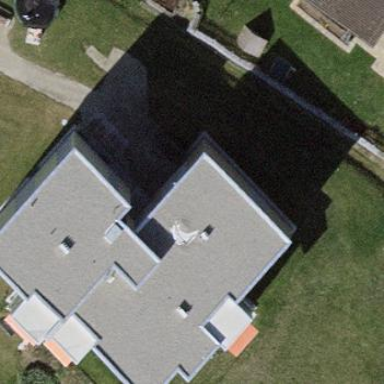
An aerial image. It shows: Flat-roofed building.